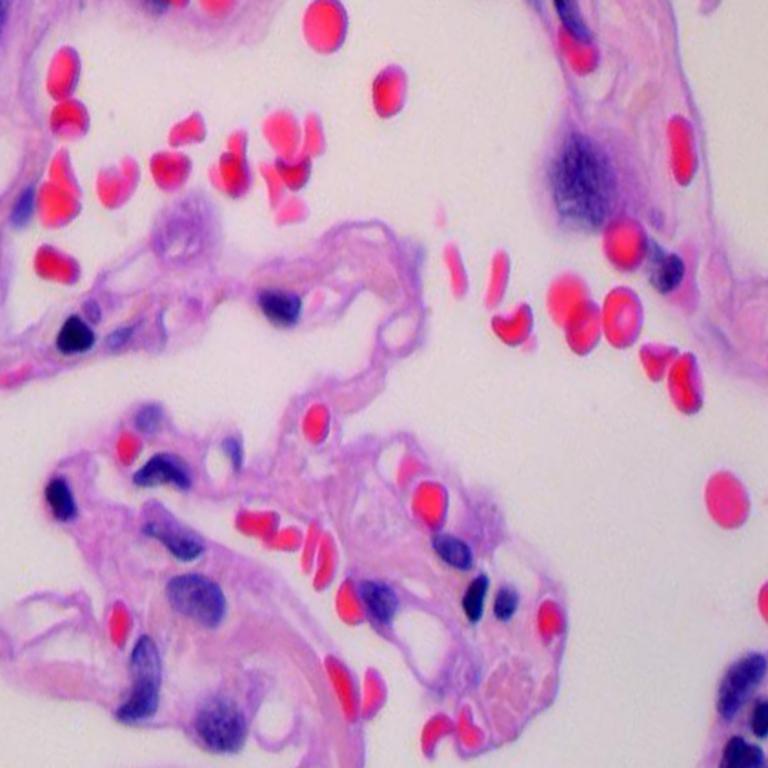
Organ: lung
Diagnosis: benign